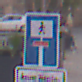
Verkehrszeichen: SackgasseFussgaengerDurchlaessig
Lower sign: HinweisGeaenderteVorfahrtVerkehrsfuehrungVerkehrsregelung3
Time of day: MorningAfternoon
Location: Outdoor (Urban)
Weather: PartlyCloudy
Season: NotSpecified
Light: Natural